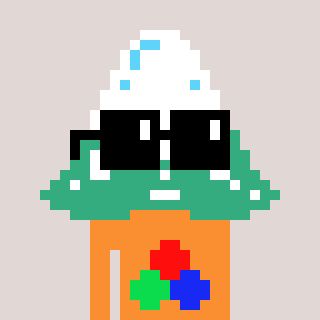
a pixel art character with square black sunglasses, a snowy mountain-shaped head and a orange-colored body on a warm background